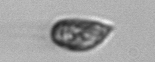
Label: Prorocentrum_triestinum